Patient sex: F
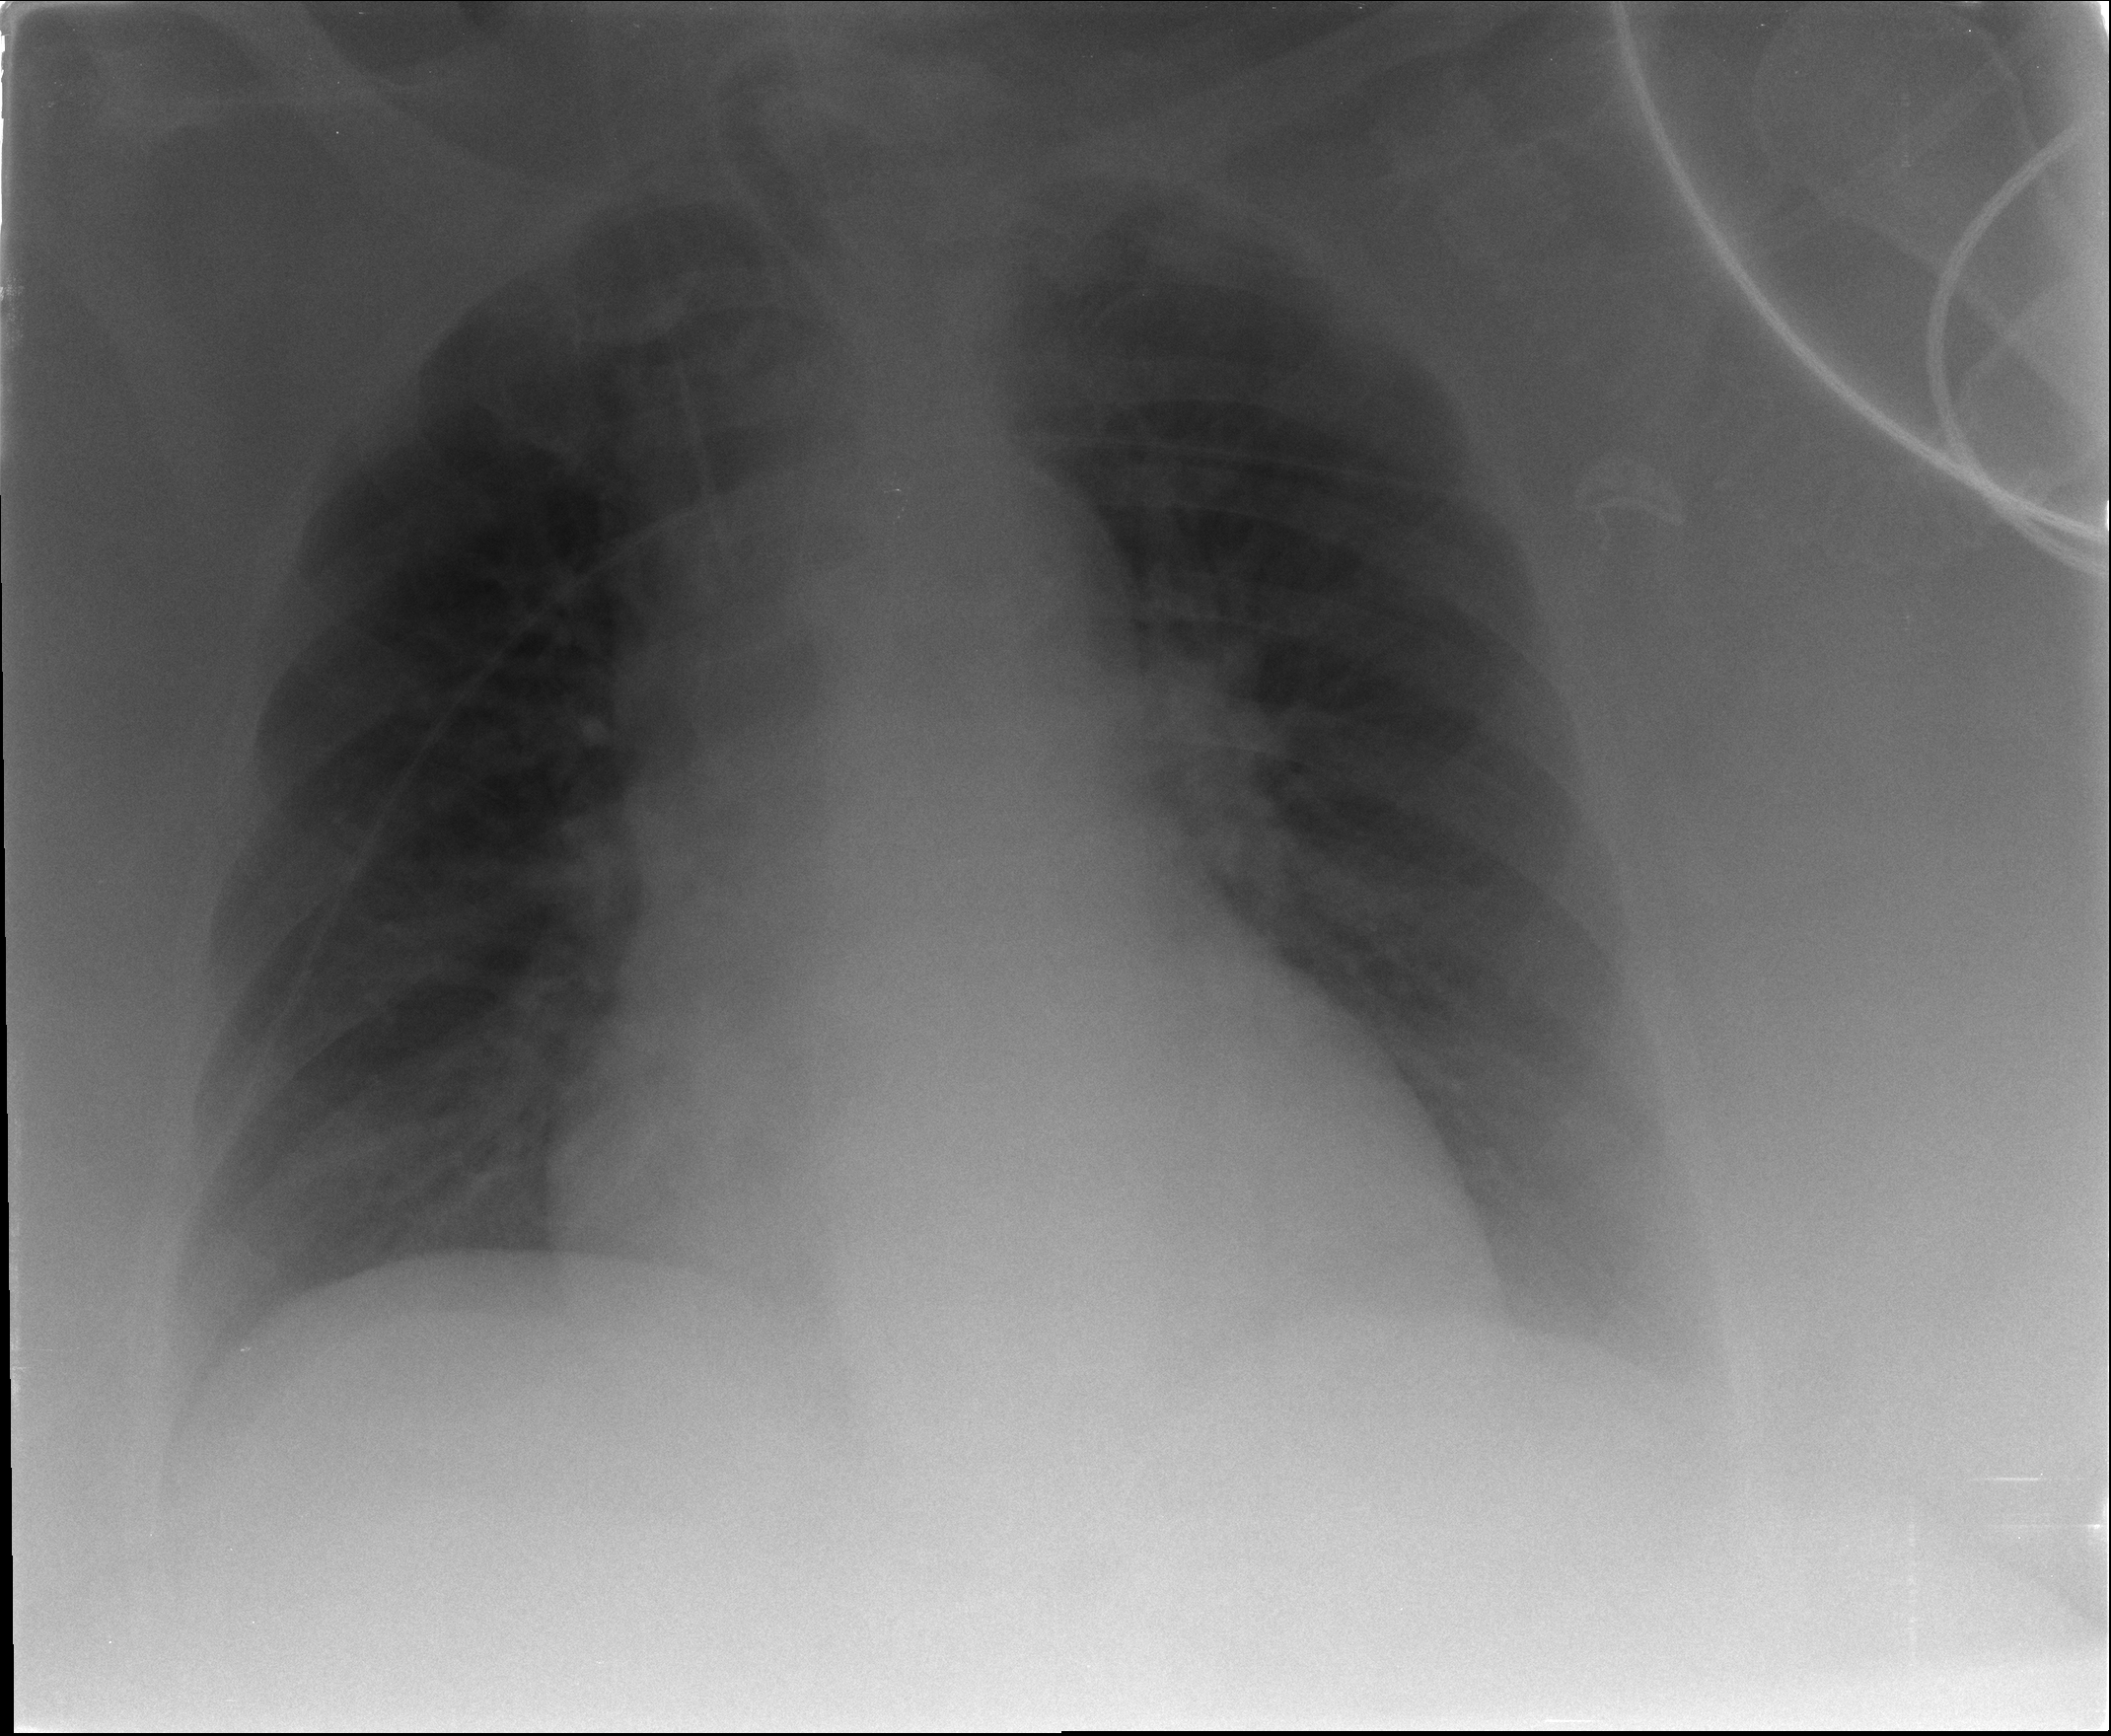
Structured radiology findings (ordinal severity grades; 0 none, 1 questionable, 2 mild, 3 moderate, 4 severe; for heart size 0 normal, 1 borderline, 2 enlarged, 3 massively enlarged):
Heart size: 2
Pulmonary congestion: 1
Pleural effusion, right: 0
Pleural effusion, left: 0
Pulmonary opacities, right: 0
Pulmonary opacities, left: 0
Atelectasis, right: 0
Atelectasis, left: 0